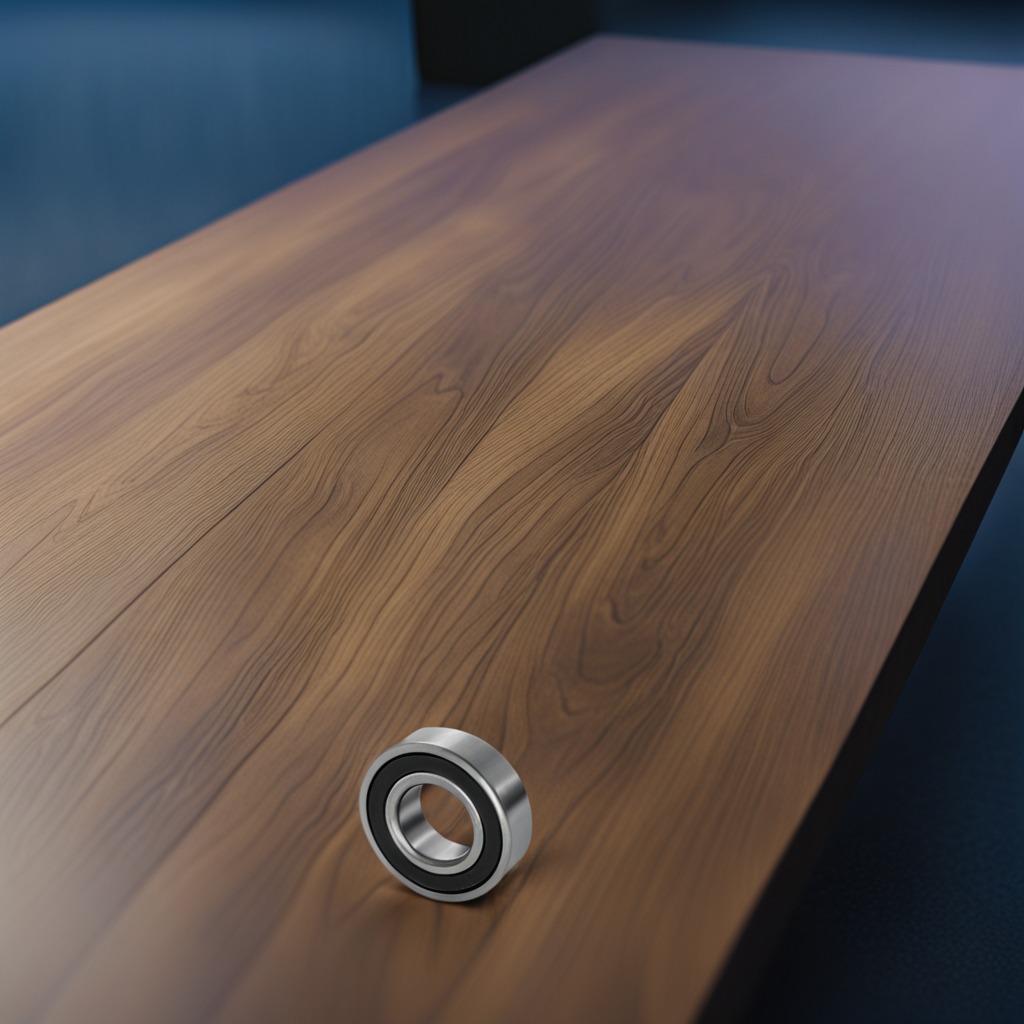
A metal ball bearing is lying on the table.